This plot shows a bearing's acceleration signal over time (raw waveform). What is the most likely bearing condition (normal, inner_race, outer_race, ball)?
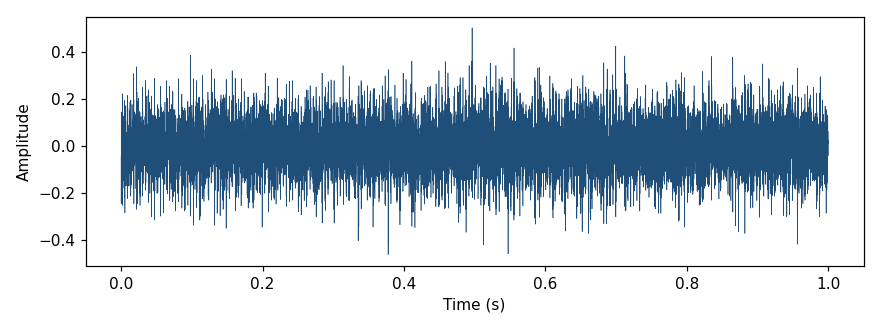
Answer: outer_race